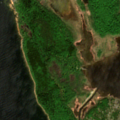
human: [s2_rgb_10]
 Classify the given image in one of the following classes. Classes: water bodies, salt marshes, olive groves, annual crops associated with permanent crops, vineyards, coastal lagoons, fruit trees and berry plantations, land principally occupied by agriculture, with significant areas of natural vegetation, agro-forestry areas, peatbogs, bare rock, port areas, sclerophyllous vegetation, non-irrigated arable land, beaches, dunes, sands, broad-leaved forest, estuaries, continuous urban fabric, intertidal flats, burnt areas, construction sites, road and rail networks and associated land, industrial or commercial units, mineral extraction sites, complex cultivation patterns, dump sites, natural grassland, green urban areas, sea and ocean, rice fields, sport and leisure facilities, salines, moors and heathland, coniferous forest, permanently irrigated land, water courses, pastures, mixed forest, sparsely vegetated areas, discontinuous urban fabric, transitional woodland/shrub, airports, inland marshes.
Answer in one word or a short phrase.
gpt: mixed forest, sea and ocean